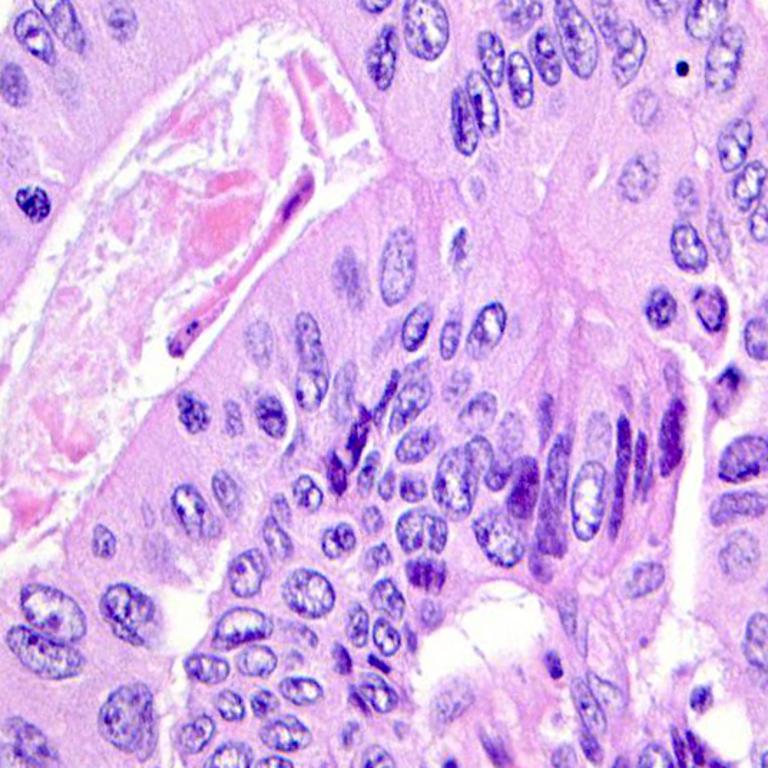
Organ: colon
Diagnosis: adenocarcinomas